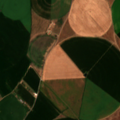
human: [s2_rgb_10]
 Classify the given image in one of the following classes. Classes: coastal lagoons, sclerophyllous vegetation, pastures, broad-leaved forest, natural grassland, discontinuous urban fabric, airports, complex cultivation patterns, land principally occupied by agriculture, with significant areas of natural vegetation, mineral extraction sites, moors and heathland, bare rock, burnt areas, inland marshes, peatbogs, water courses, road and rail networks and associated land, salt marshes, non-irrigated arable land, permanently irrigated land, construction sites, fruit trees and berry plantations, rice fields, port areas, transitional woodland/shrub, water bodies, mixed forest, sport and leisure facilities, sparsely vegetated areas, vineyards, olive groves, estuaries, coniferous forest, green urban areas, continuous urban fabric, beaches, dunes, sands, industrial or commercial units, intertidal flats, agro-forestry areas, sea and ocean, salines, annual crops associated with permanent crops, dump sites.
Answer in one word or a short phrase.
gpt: permanently irrigated land